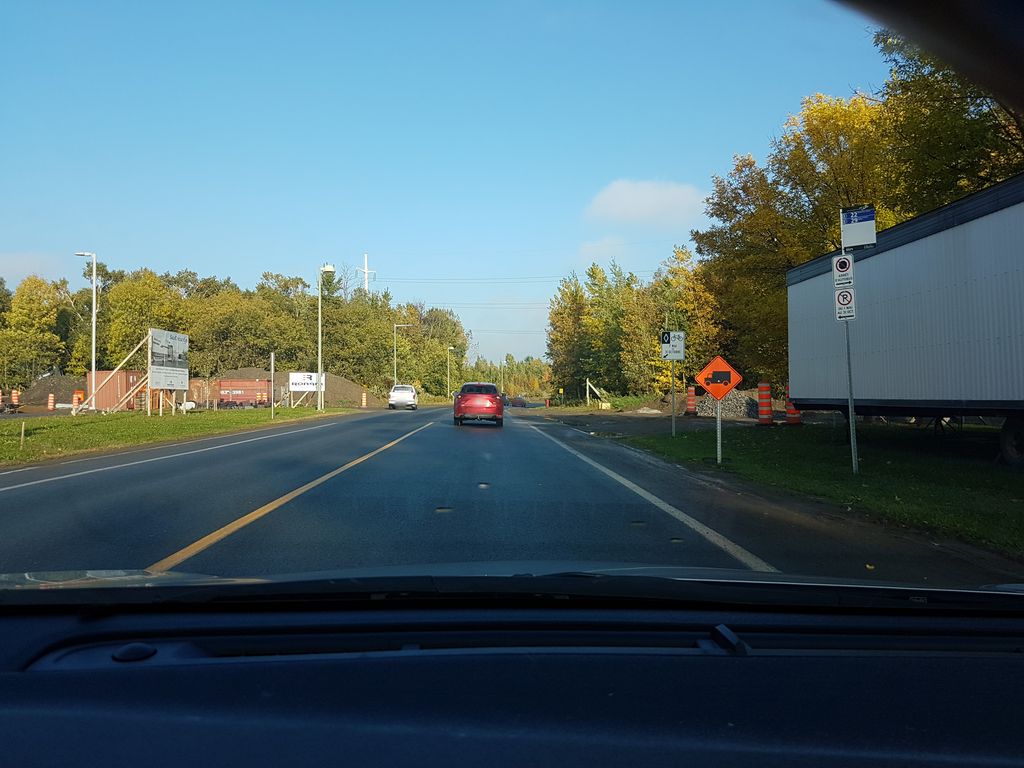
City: quebec_city